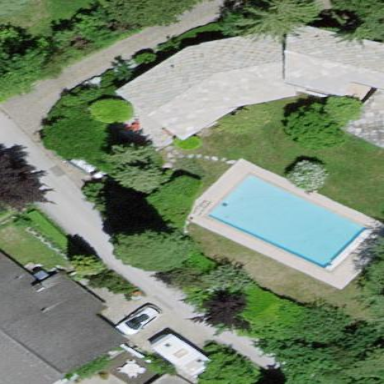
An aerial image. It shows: Swimming pool located in leisure land.